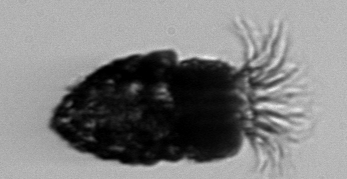
Label: Stenosemella_pacifica